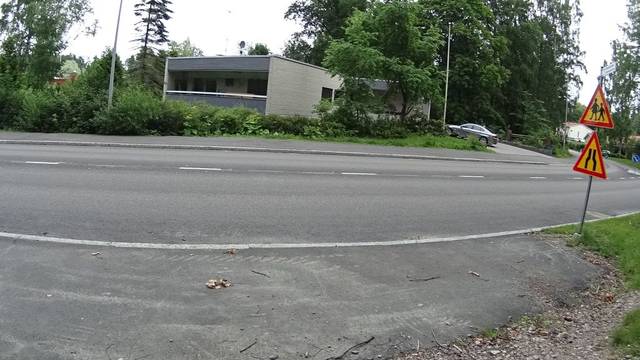
Region: Finland
Coordinates: 60.225, 24.836